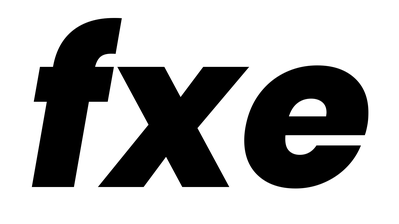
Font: Poppins-ExtraBoldItalic